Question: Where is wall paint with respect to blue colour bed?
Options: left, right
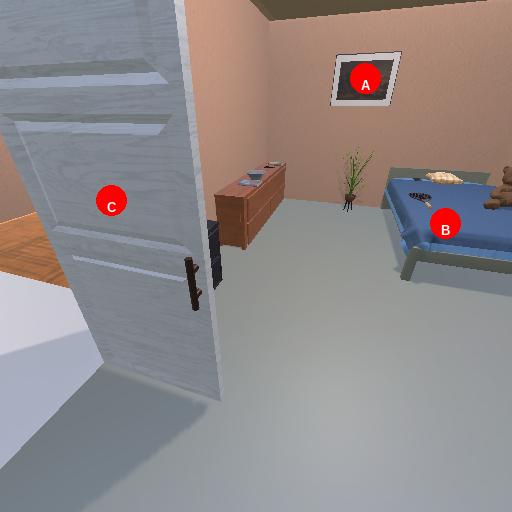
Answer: left